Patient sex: F
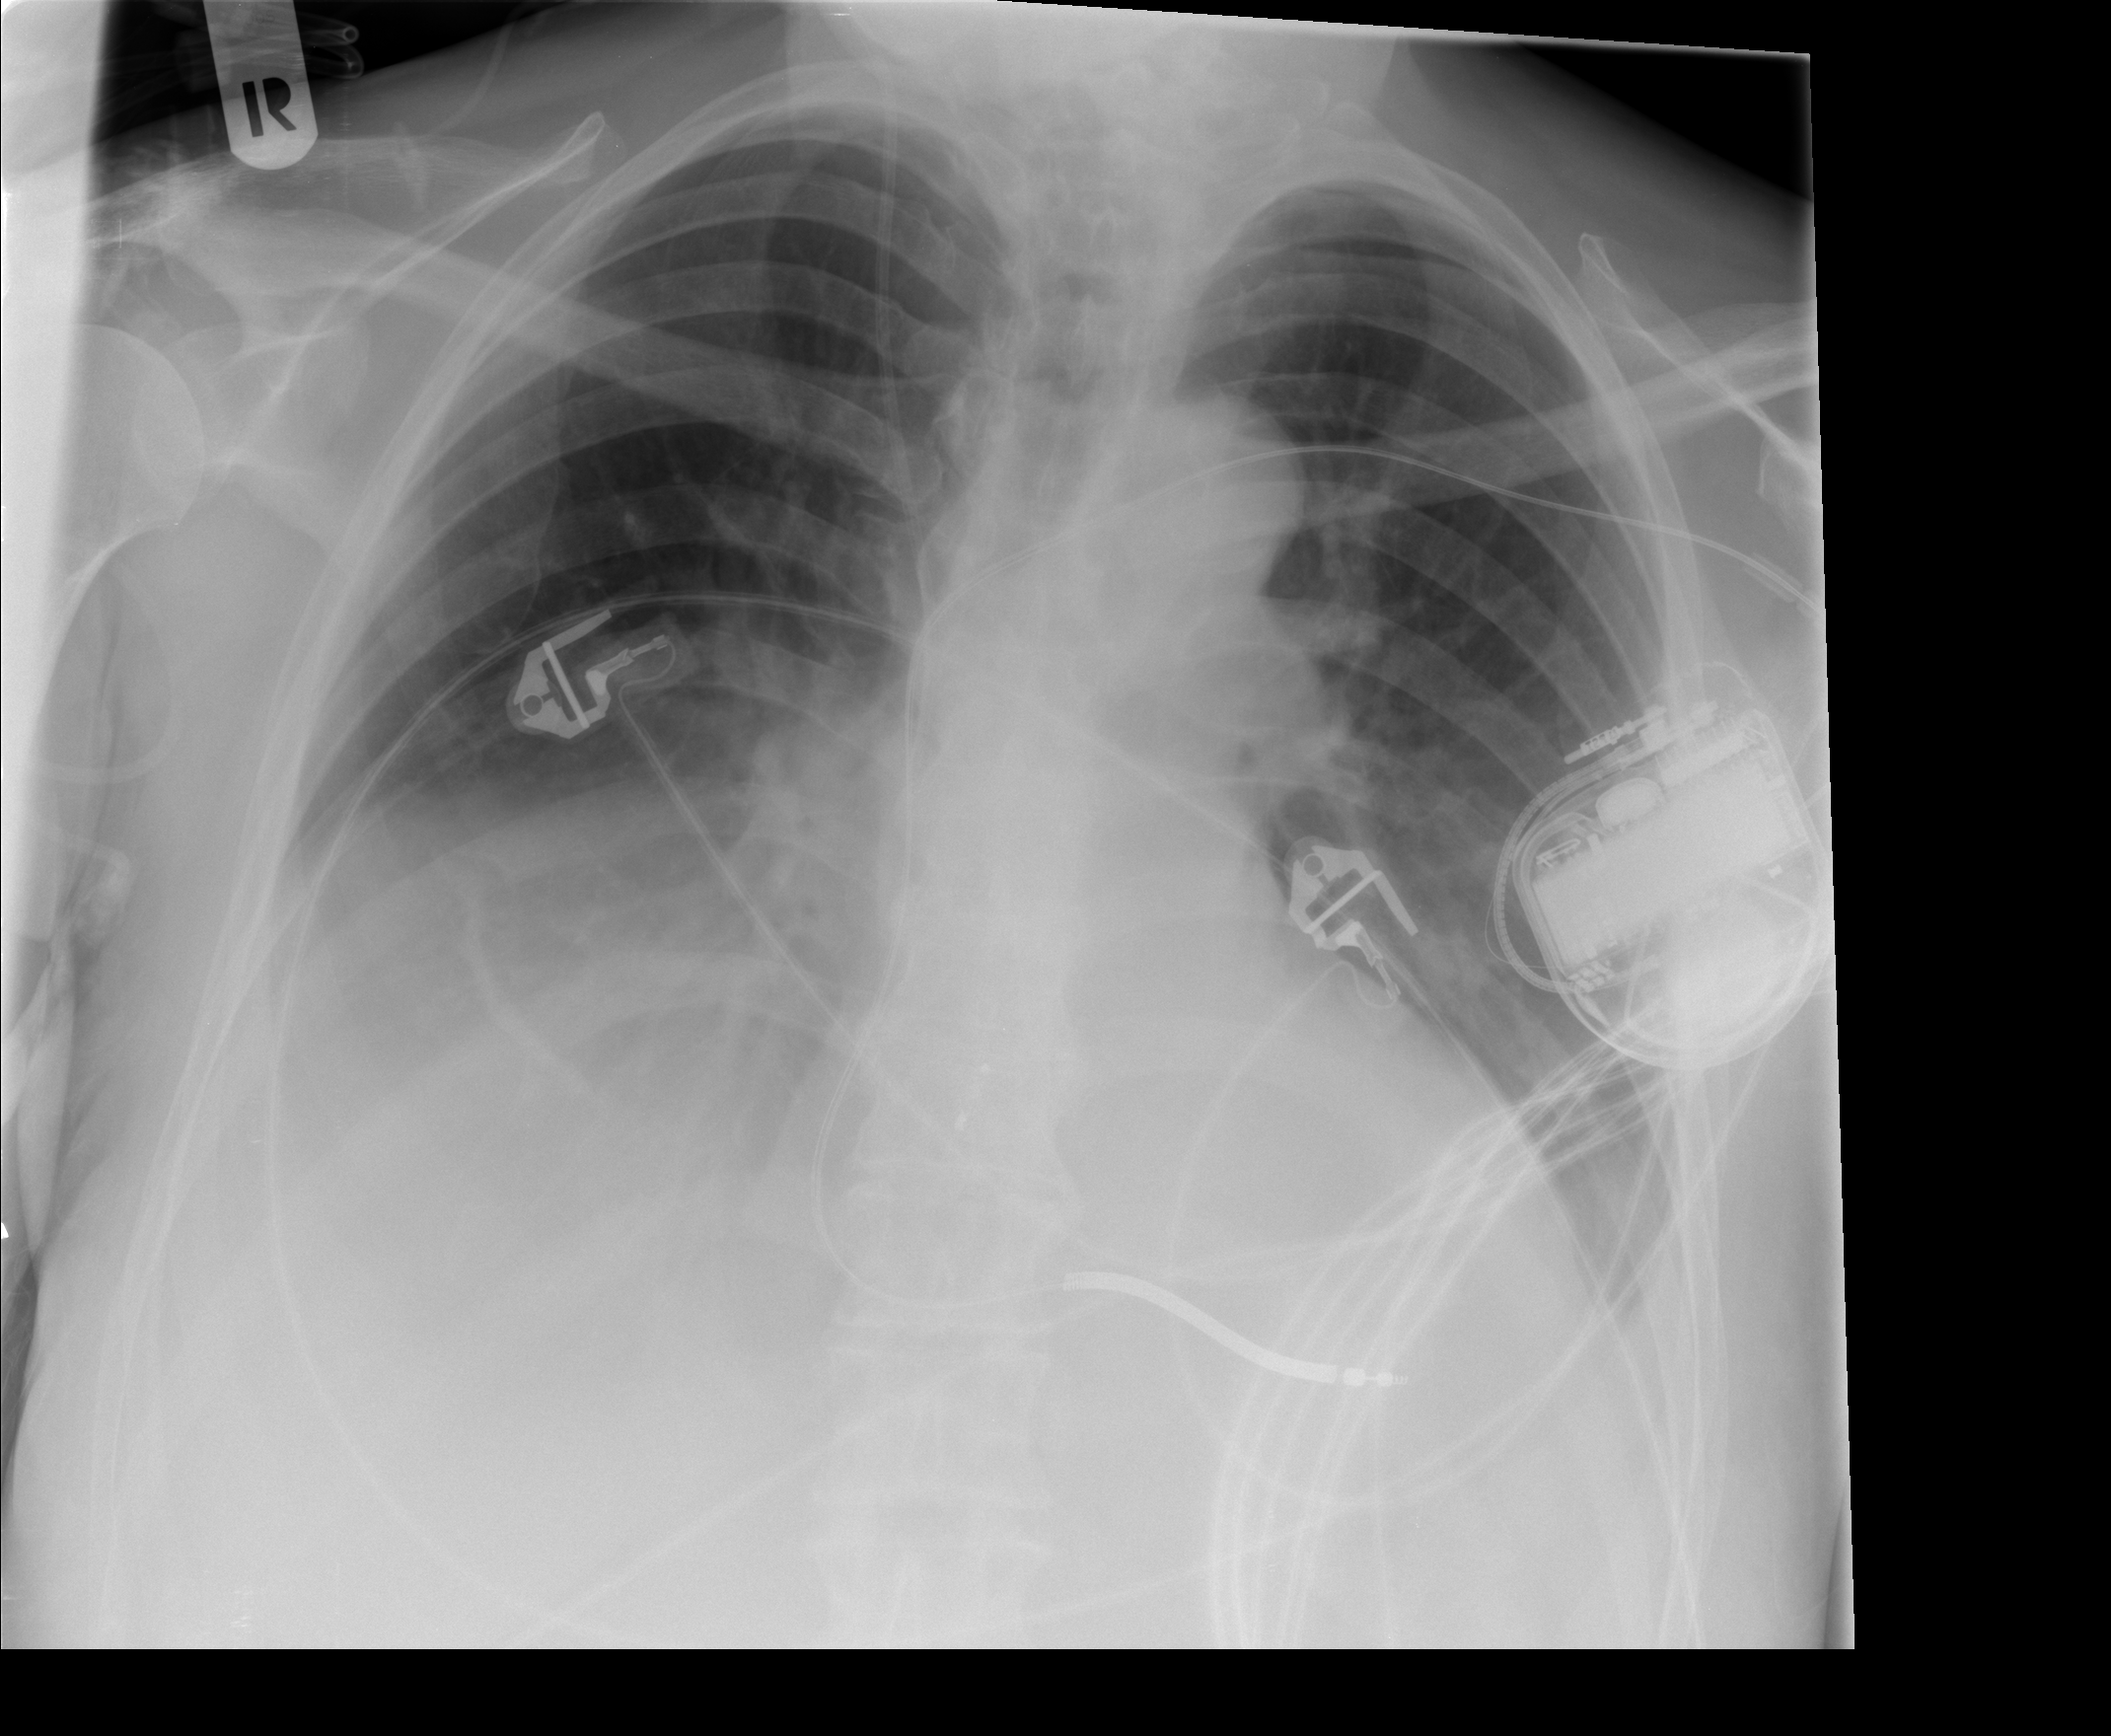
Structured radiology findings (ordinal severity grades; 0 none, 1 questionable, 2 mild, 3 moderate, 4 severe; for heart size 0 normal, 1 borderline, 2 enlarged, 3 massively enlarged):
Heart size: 1
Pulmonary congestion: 0
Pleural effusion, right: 2
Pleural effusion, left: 0
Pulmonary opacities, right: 0
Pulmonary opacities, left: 0
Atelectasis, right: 2
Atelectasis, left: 0